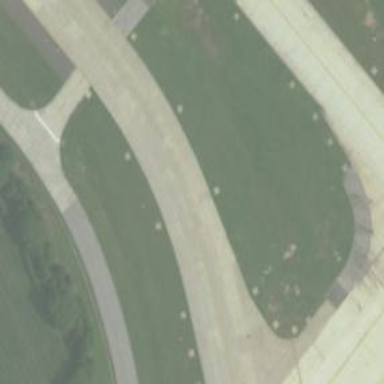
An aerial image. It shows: View of taxiway at the airport.